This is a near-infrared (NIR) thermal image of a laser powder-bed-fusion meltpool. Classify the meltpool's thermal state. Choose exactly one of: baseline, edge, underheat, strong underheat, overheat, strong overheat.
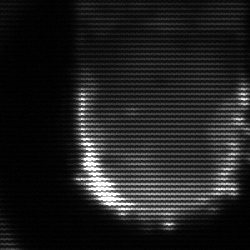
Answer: baseline